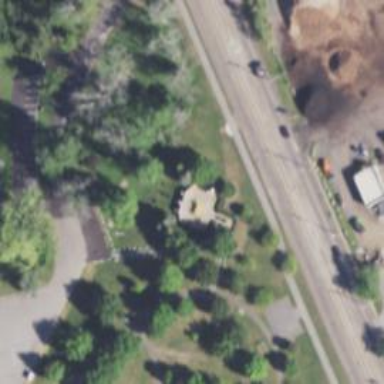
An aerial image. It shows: Historic memorial.